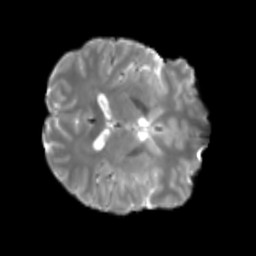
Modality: T2w
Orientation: axial
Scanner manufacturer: siemens
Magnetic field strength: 3 T
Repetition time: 4 s
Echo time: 0.0594 s